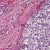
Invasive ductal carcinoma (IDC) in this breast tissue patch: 0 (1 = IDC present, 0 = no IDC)